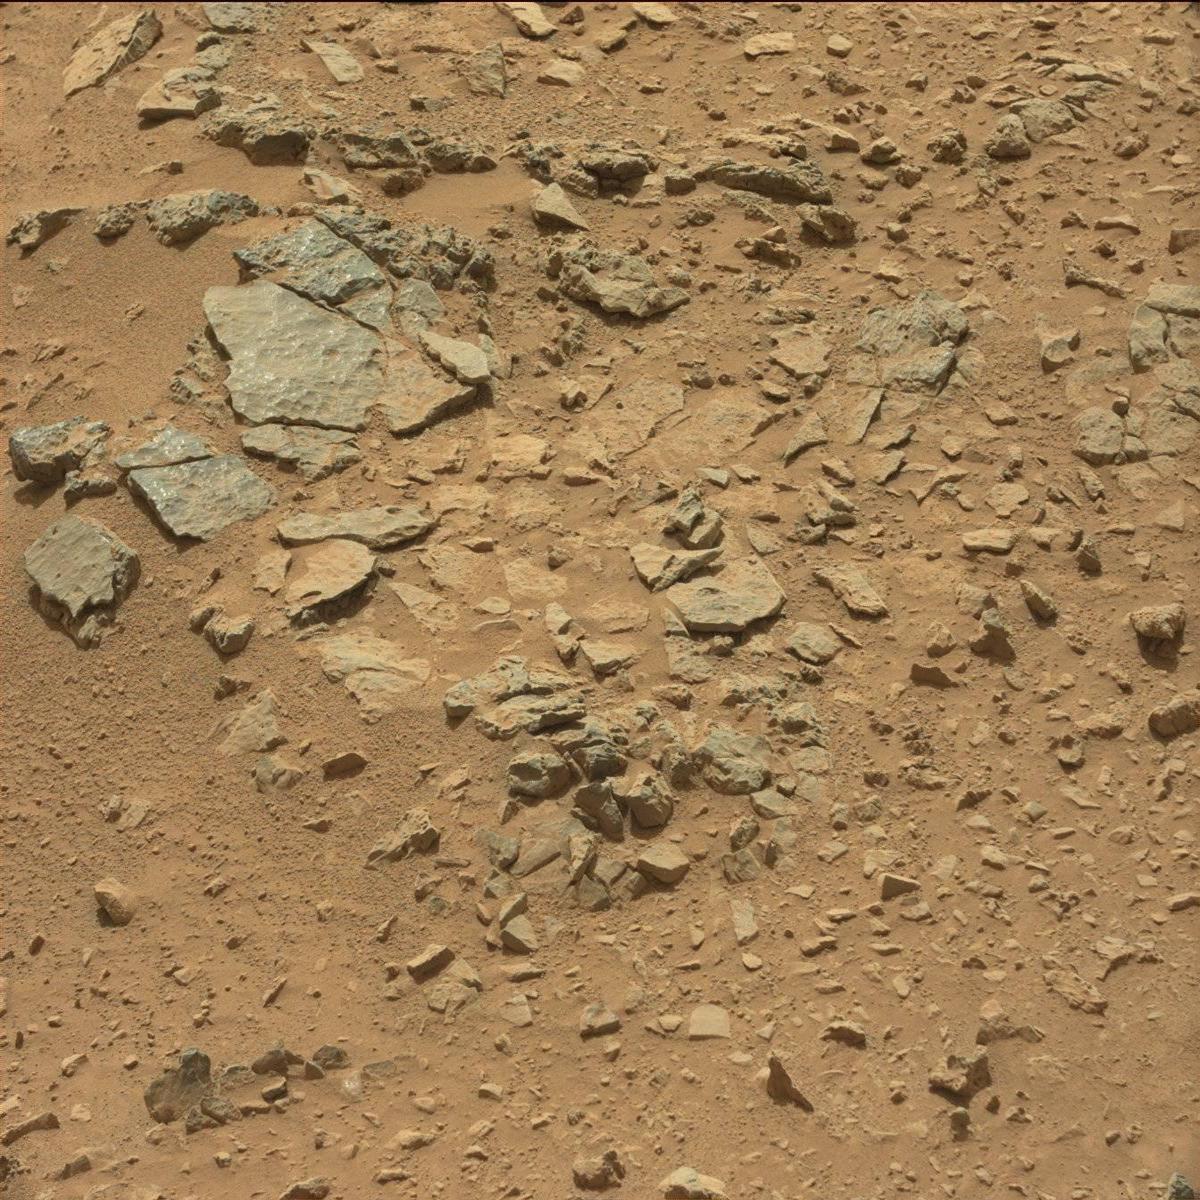
Terrain classes present: Bedrock, Sand / Soil